Aerial crown-view tile of a tropical tree (Barro Colorado Island, Panama), acquired 20250317:
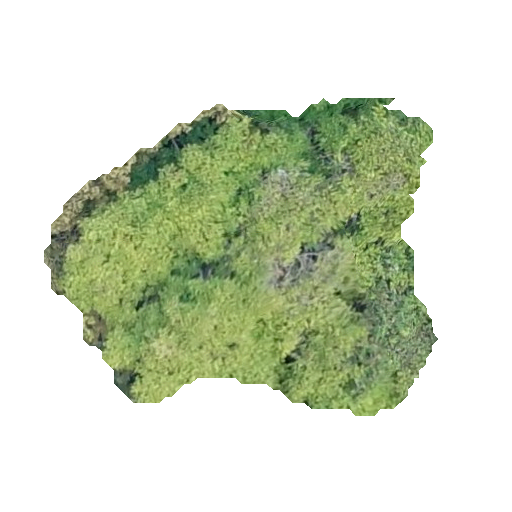
Species: Tachigali panamensis
GBIF accepted scientific name: Tachigali panamensis
Crown area: 137.448 m²